Question: I currently have a Talend job which reads from a context file and feeds into context variables. I have a field called 'ftppassword' and store the hard coded password in the context file. I then have a context variable in the job and refer to that in my job.
With this setup my job runs fine but if I change the context file to contain a location to a password file instead of the hard coded password, I get the following exception:
'''
Exception in component
tFTPConnection_1 com.enterprisedt.net.ftp.FTPException: 530 Login
incorrect. at
com.enterprisedt.net.ftp.FTPControlSocket.validateReply(FTPControlSocket
.java:11 79) at
com.enterprisedt.net.ftp.FTPClient.password(FTPClient.java:1844) at
com.enterprisedt.net.ftp.FTPClient.login(FTPClient.java:1766) -
'''
**Edit - 2014-12-08 ****
Output of context parameters:
Implicit_Context_Context set key "ftphost" with value "ftp.host.com"
Implicit_Context_Context set key "ftpport" with value "21"
Implicit_Context_Context set key "ftpusername" with value "myuser"
Implicit_Context_Context set key "ftppassword" with value "/opt/password_files/DW/test1.password"
Implicit_Context_Context set key "ftpremotepath" with value "/Output/"
Implicit_Context_Context set key "ftpfilemask" with value "test_dn.zip"
Have also tried changing the data type of ftppassword to File and Password but had no luck with that.

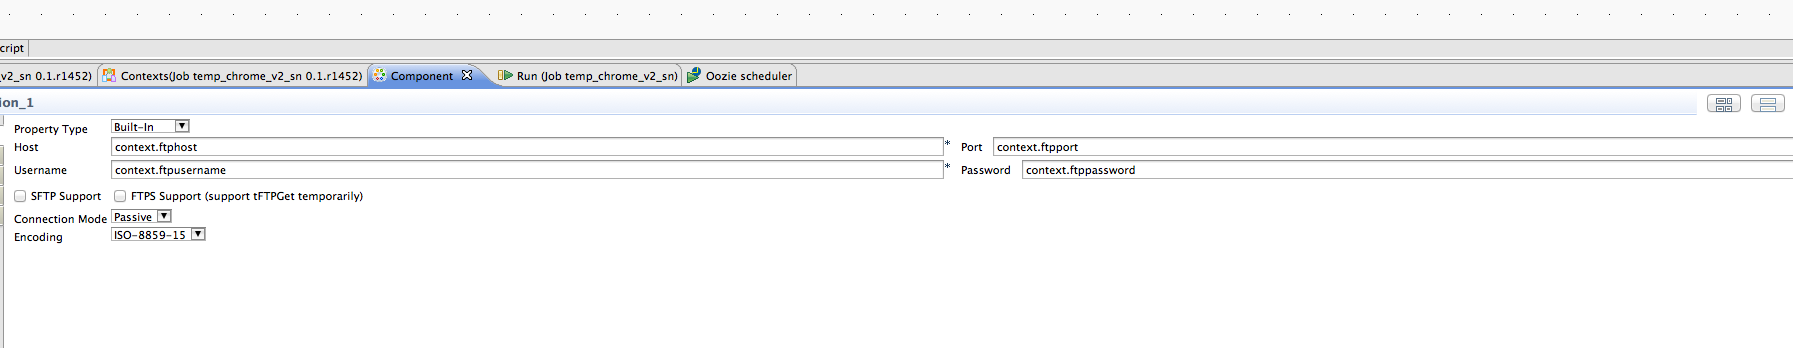
Answer: The 'implicit tContextLoad' option on the job is the equivalent of putting a tFileInputDelimited component at the start of your job with a schema of 2 columns: 'key' and 'value'. This is then read into a tContextLoad (hence the option name) to load the contexts in your job.
If your password file isn't in a key-value format then you can't use it this way.
The simplest option is to stick with the way you had it working before and use an 'implicit tContextLoad' to load a delimited file with key-value pairs of your context variables.
Another option would be to no longer do this using the 'implicit tContextLoad' option and instead to do it .
To do this you'd want to read in your password file using an appropriate connector such as a tFileInputDelimited. If you were reading in something that looked like '/etc/passwd' then you could split it on ':' to get:
- - - - - - -
You could then use a tMap to populate an output schema of:
- -
You would then enter '"ftppassword"' as the 'key' and connect the password value to the 'value' column. You'll also want to filter this record set so you only get one password being set so you might want to use something like '"ftpUser".equals(row1.username)' in the expression filter of your output table in the tMap.
Then just connect this to a tContextLoad component and your job should load the password from '/etc/passwd' for the '"ftpUser"' user account.
If you are looking to pass a file path to another file containing the password so that you can split the dependencies and allow one file to contain all the other contexts for the job but to keep the password file elsewhere then instead you'd want to pass a context variable pointing to the password file but then you'd have to explicitly consume it in the job.
In this case you may have a context file that is loaded at run time with contexts such as 'ftpremotepath', 'ftphost' and 'ftpfilemask' that can be set directly in the file and then a 'ftpusercredentials' context variable that is a file path to a separate credentials file.
This file could then be another delimited file containing key-value pairs of context name and value such as:
'''
ftpuser,myuser
ftppasswd,p4ssw0rd
'''
Then at the start of your job you would explicitly read this in using a tFileInputDelimited component with a schema of 2 columns: 'key' and 'value'. You could then connect this to a tContextLoad component and this will load the second set of context variables into memory as well.
You could then use these as normal by referring to them as 'context.ftpuser' and 'context.ftppasswd'.